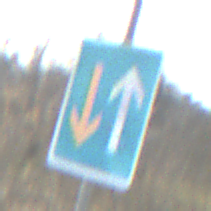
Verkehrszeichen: VorrangVorGegenverkehr
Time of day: MorningAfternoon
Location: Outdoor (Suburban)
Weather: PartlyCloudy
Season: NotSpecified
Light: Natural